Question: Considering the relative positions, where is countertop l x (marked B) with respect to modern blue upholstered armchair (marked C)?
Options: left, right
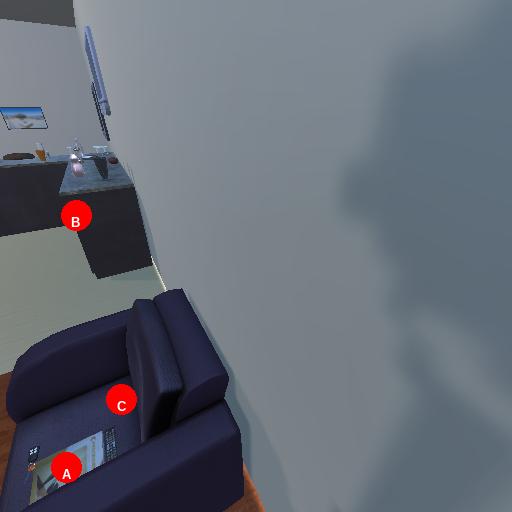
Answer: left